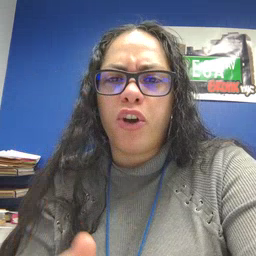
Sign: another